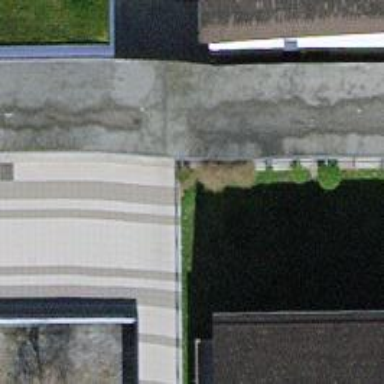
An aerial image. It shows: Pedestrian road made of concrete.